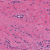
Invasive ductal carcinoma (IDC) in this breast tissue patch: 0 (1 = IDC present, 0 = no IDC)